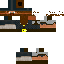
A male human skin with dark skin, wearing brown long hair dressed in a blue hoodie and brown pants, featuring a closed mouth.